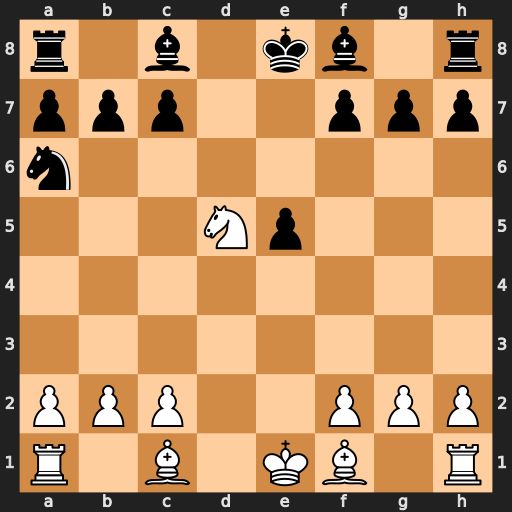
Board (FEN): r1b1kb1r/ppp2ppp/n7/3Np3/8/8/PPP2PPP/R1B1KB1R
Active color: w
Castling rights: KQkq
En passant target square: -
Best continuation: Bxa6 bxa6 Nxc7+ Kd7 Nxa8